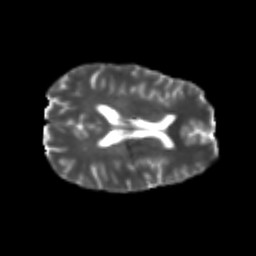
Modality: T2w
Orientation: axial
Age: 26
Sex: male
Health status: healthy
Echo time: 0.074 s